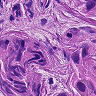
Metastatic tissue present: yes